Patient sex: M
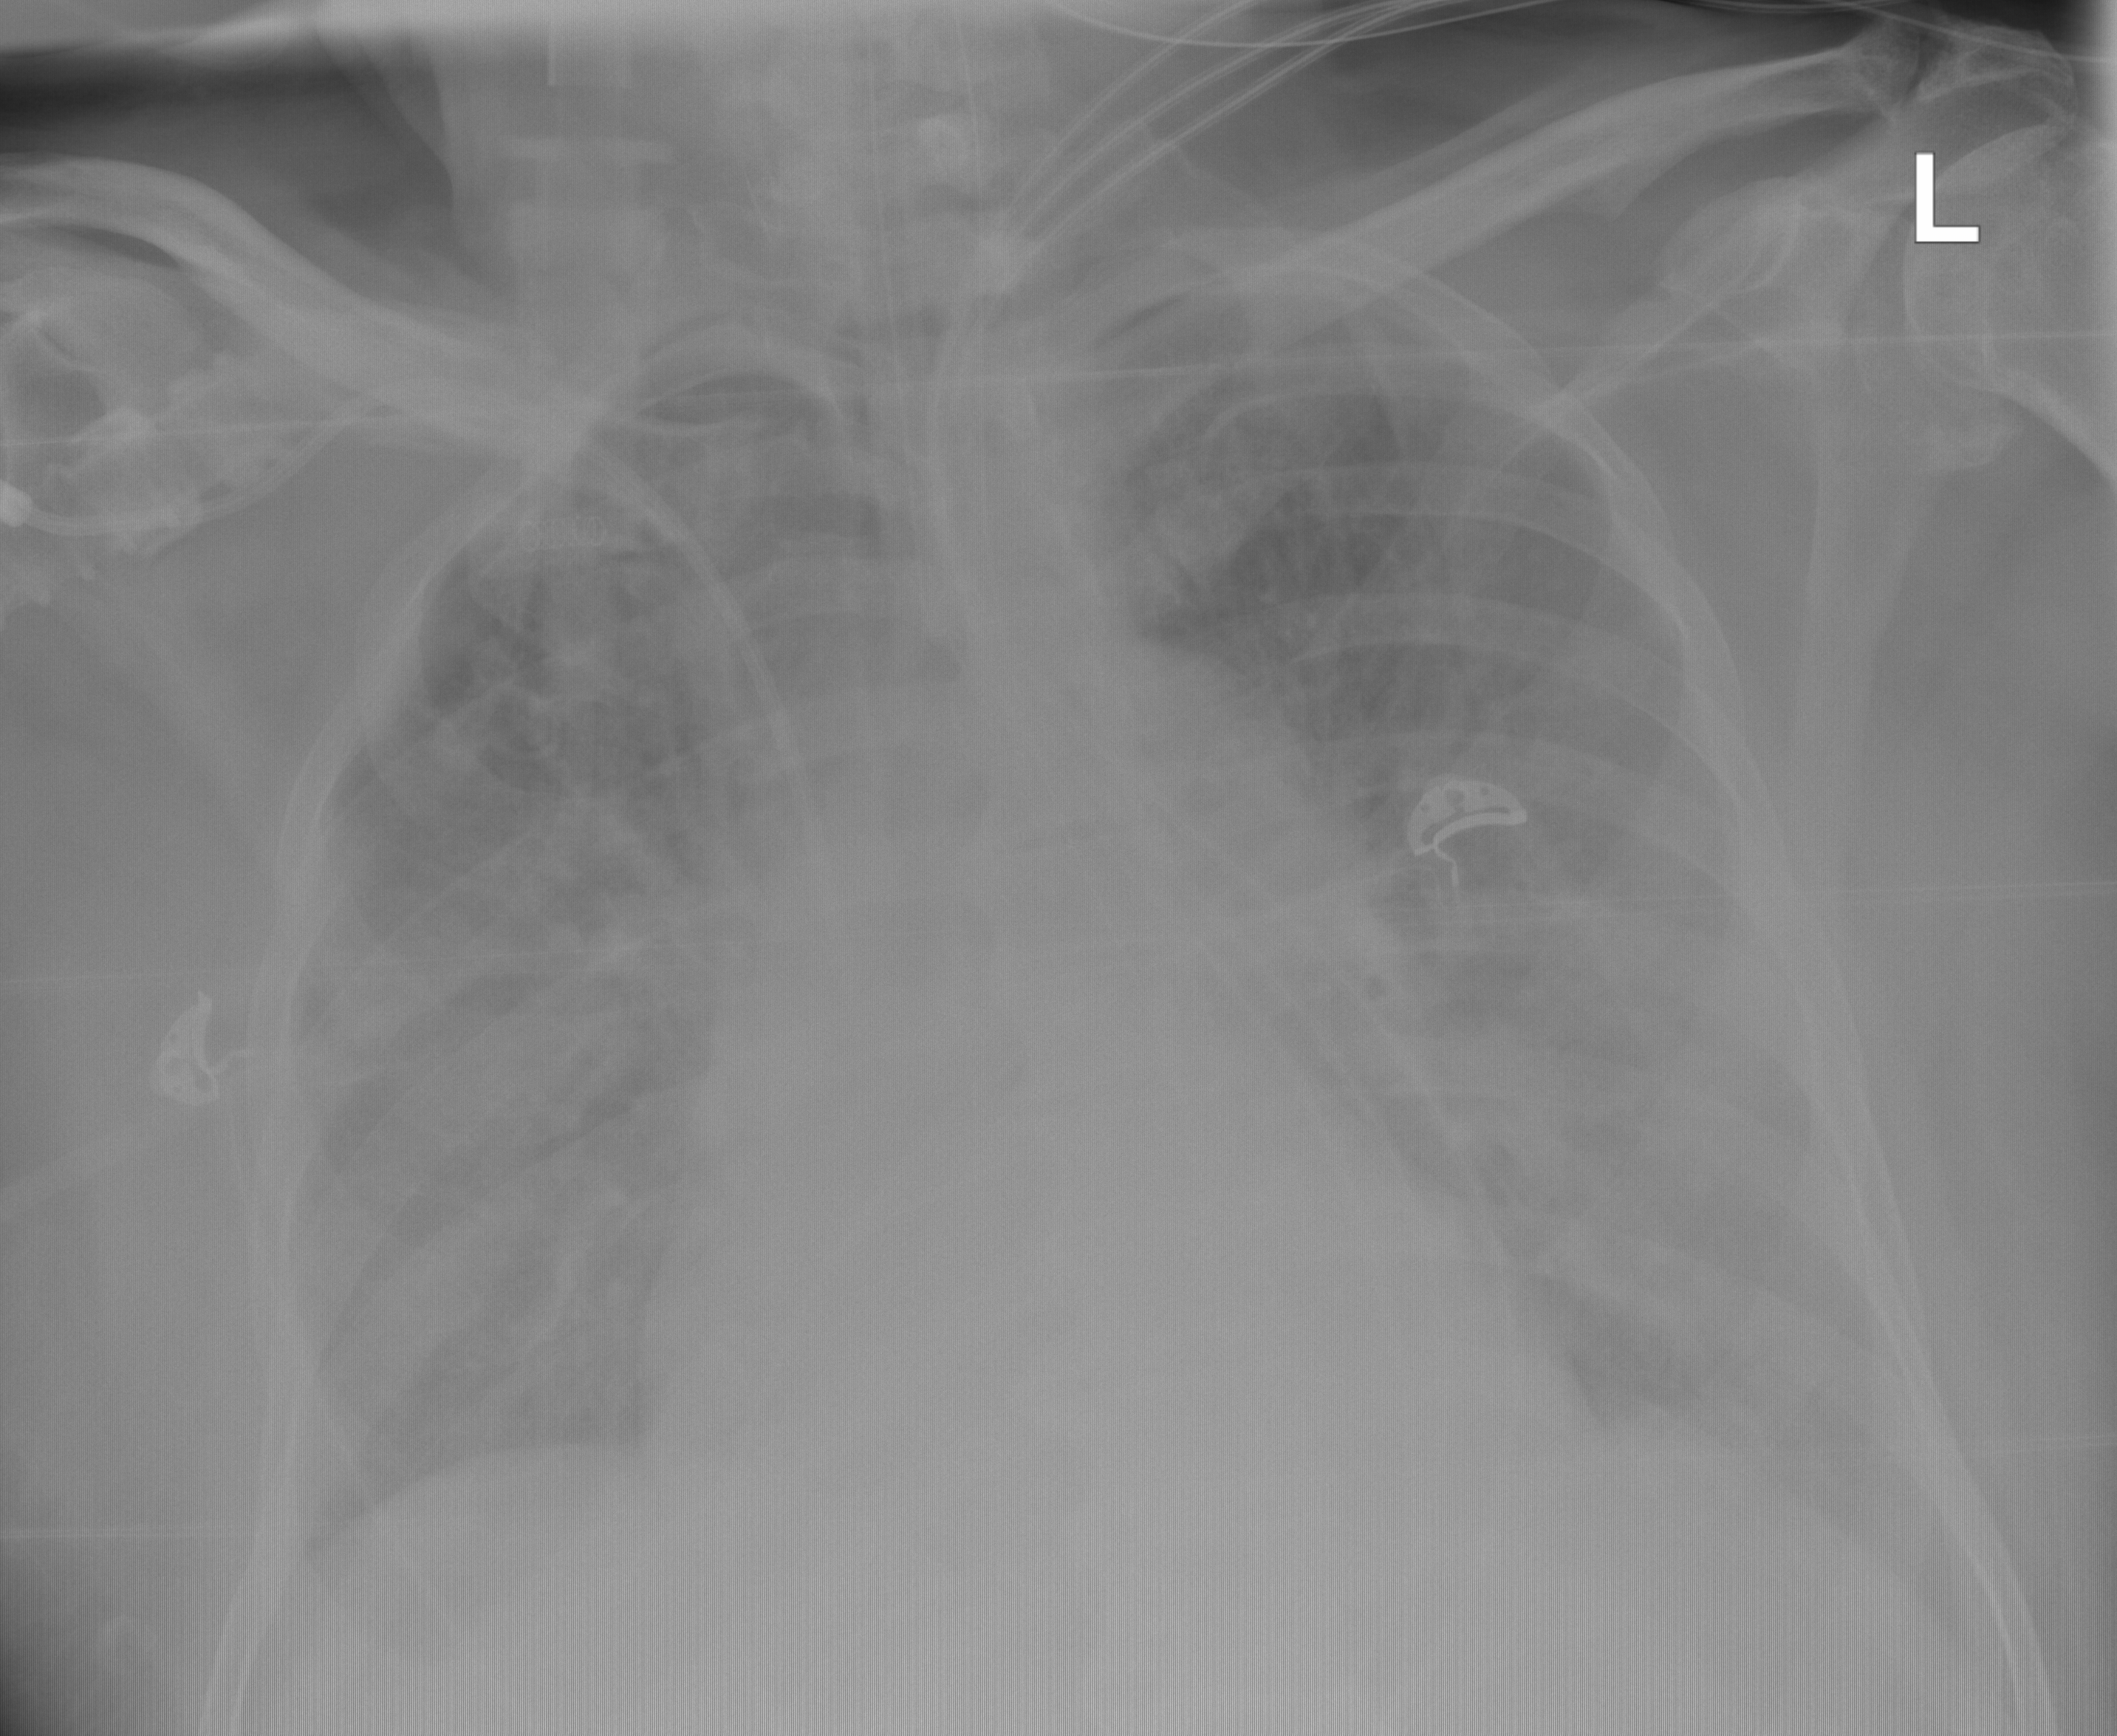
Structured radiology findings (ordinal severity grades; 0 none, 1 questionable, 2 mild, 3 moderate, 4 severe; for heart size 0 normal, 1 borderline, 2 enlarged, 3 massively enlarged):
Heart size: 1
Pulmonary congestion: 0
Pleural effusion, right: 2
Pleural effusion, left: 2
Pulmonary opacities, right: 2
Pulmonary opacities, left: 2
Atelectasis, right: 3
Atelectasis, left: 3